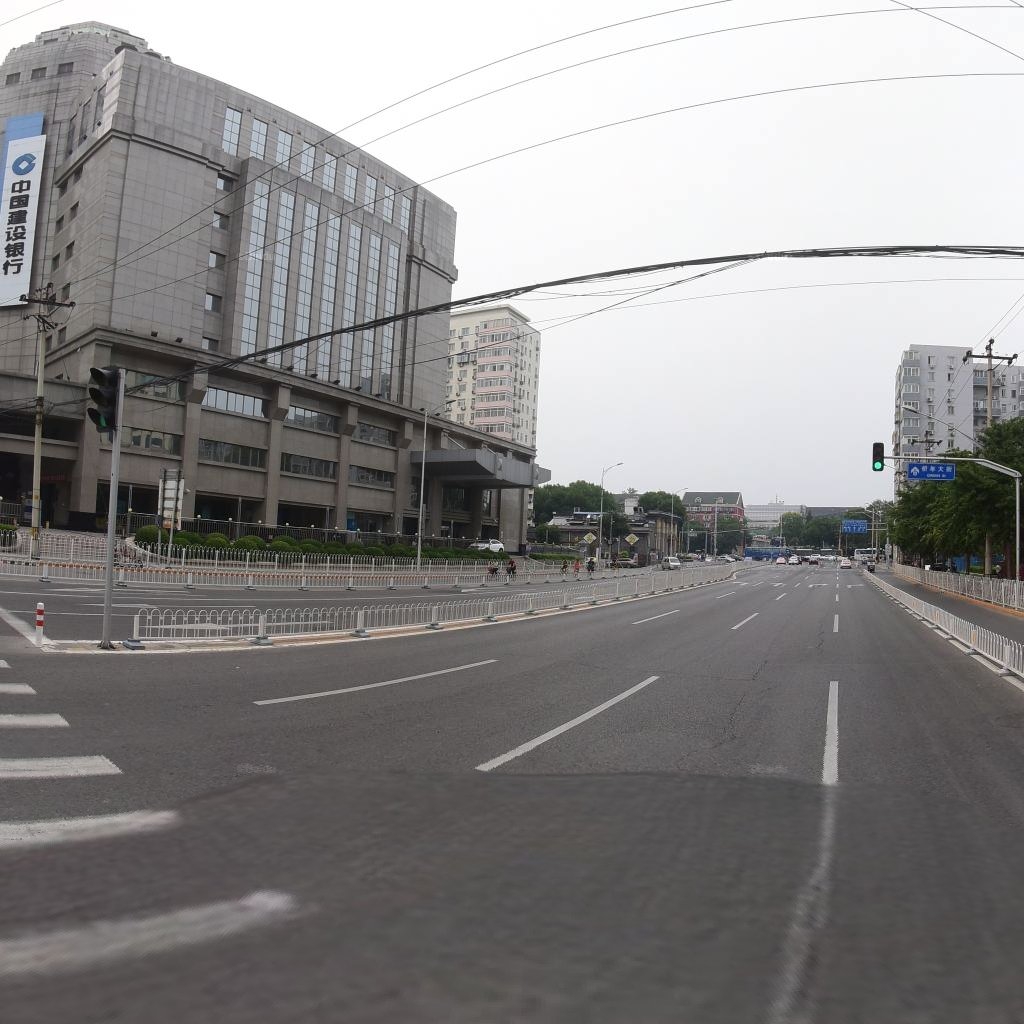
Region: Dongcheng
Road damage annotations: transverse crack, manhole cover, longitudinal crack, longitudinal crack